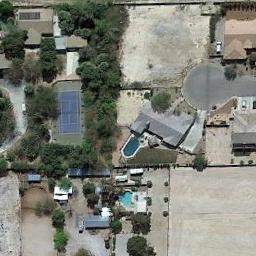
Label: tennis_court